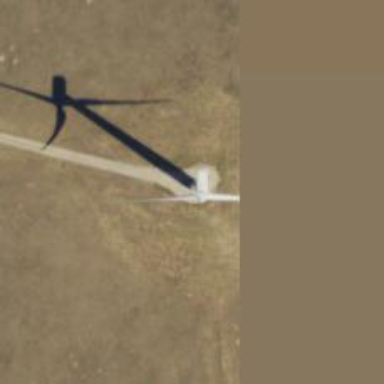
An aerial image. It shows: Wind generator in the form of horizontal axis wind turbine.